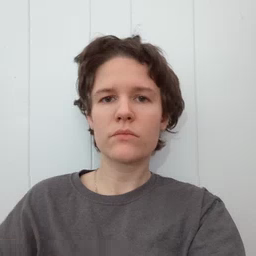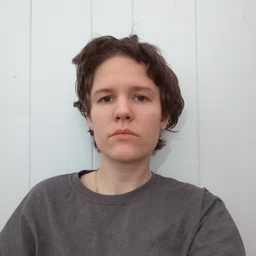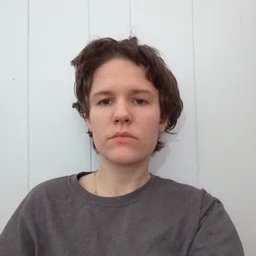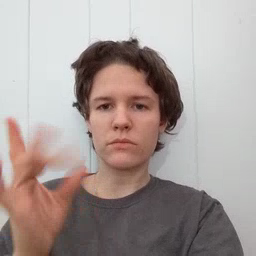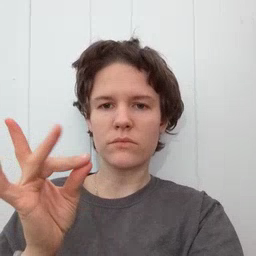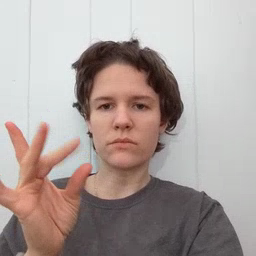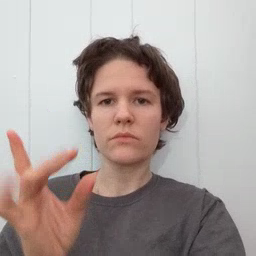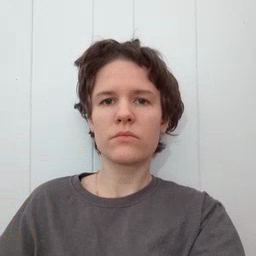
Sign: sticky